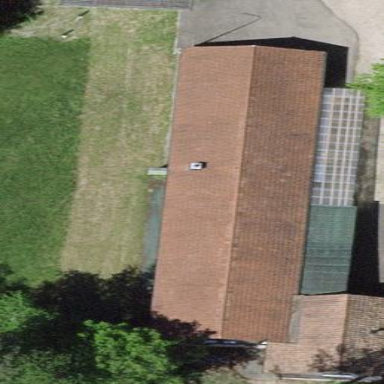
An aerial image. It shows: Shooting range building used for military purposes.